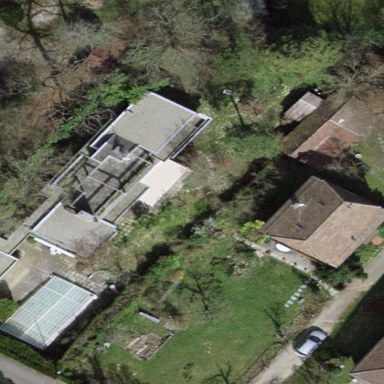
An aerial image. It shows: Garden enclosed by fence.